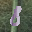
Label: 8